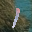
Label: 1